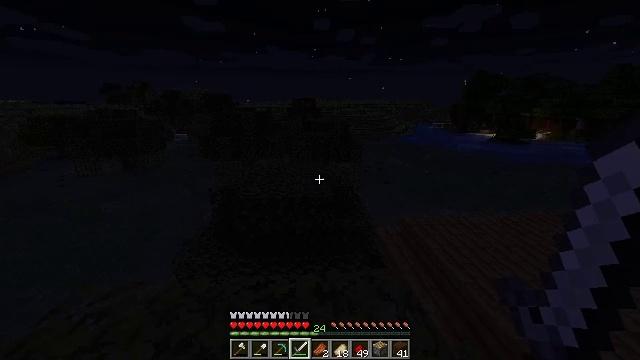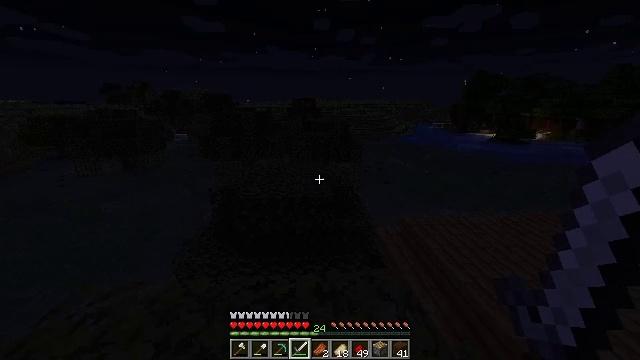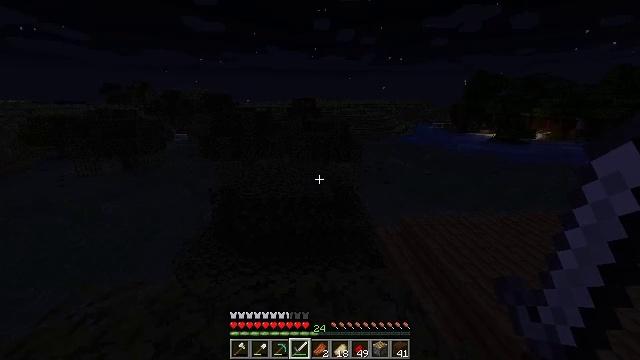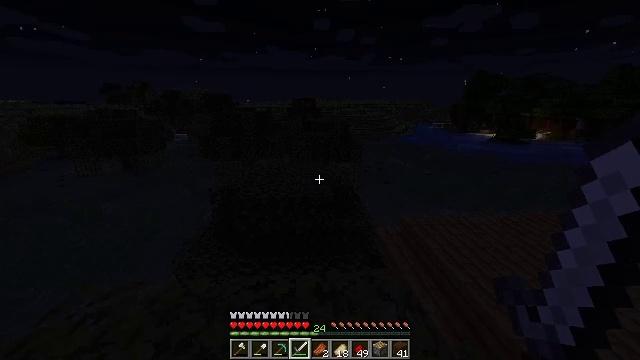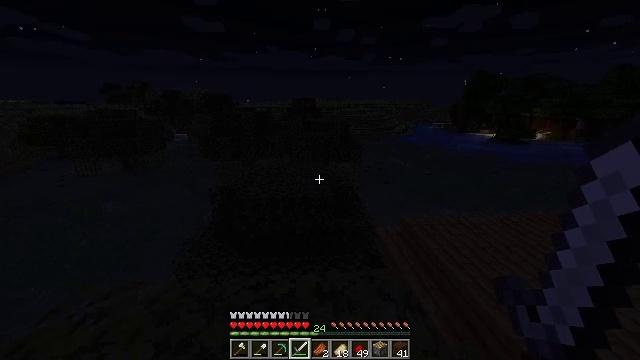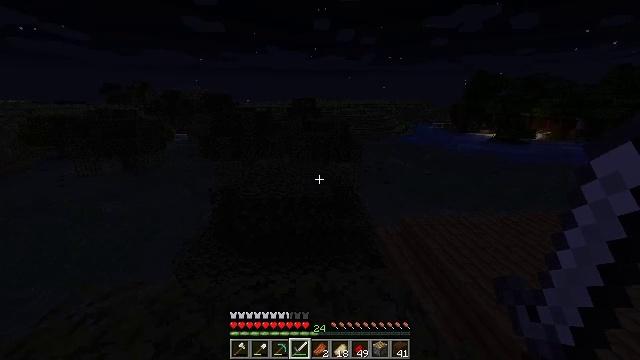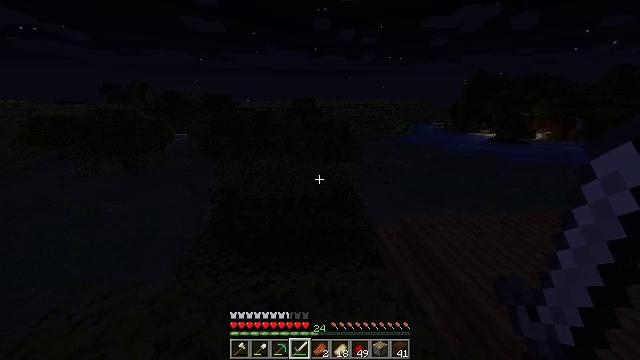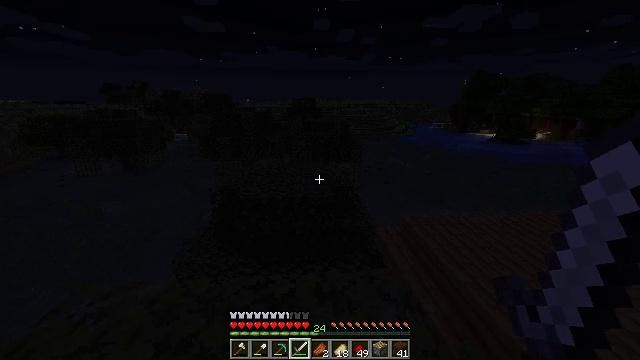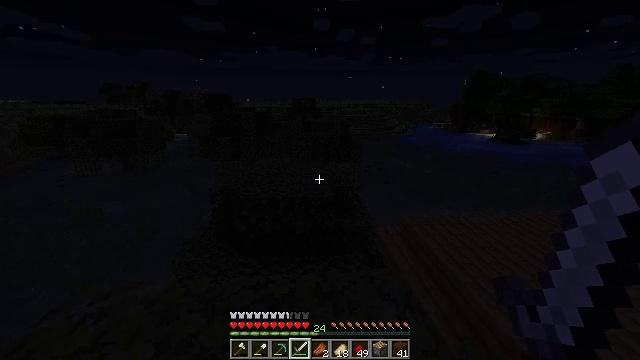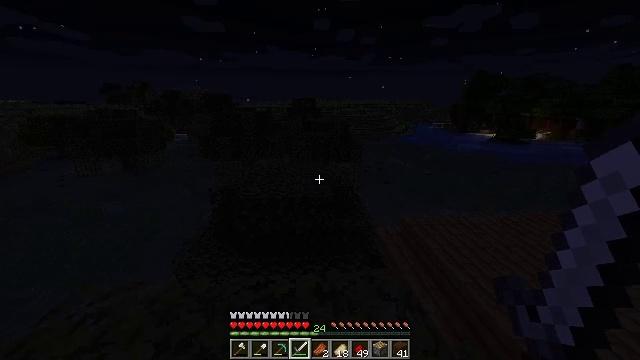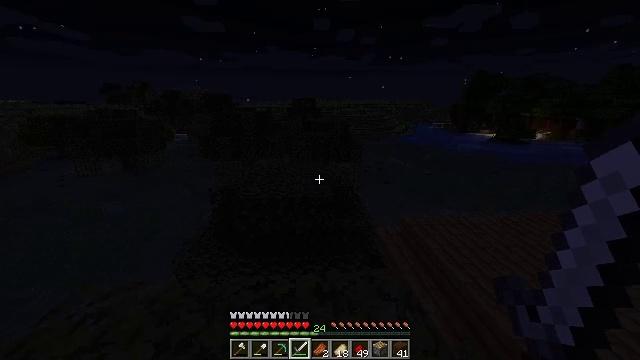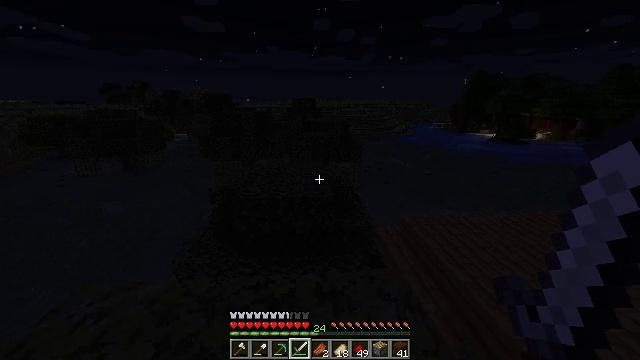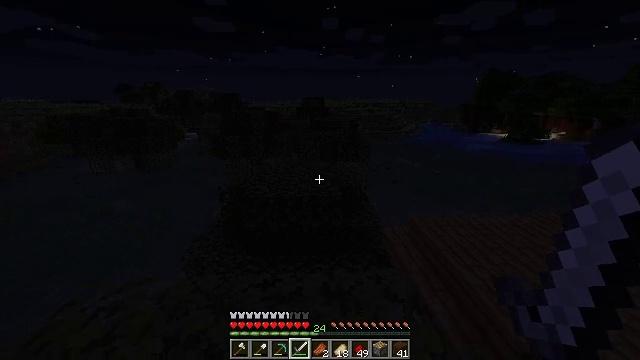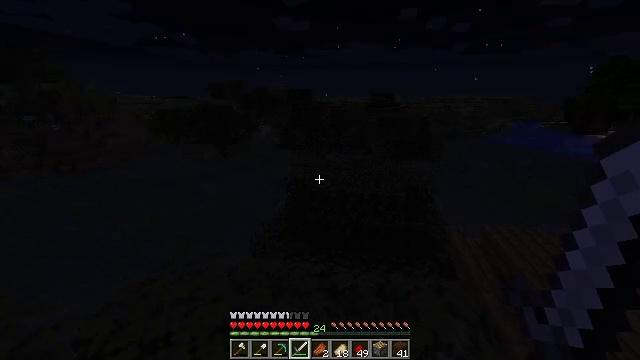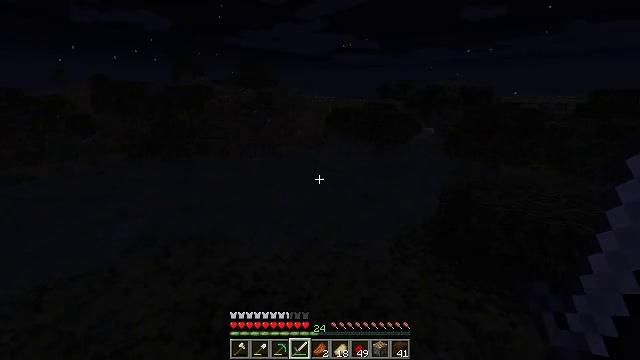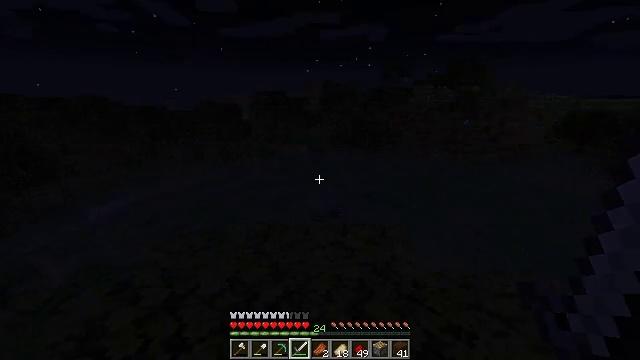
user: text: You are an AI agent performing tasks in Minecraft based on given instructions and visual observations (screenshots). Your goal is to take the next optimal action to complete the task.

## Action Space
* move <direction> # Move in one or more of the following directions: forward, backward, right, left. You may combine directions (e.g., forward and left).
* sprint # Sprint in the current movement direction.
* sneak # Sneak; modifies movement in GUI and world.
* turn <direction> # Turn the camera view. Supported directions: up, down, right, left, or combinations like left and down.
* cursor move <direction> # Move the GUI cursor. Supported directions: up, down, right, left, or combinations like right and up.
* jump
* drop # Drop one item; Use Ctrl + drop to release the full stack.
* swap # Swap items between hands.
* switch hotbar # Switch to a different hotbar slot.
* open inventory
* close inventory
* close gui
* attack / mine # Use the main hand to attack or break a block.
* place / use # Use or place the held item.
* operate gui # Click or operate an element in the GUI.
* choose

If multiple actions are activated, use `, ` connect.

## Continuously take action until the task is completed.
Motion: motion action
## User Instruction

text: Combat the slime.
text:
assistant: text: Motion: no_op
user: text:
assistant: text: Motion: no_op
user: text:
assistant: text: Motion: no_op
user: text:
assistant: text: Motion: no_op
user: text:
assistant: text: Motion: no_op
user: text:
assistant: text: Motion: no_op
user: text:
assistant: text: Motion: no_op
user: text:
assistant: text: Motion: no_op
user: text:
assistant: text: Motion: no_op
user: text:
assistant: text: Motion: no_op
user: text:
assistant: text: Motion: no_op
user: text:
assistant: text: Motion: turn left
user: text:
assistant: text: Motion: turn left
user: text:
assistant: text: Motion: turn left
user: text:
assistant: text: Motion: turn left
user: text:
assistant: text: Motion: turn left
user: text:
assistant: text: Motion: turn left
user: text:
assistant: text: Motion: no_op
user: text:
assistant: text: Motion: no_op
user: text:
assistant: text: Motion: no_op
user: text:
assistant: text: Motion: no_op
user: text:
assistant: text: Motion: turn left
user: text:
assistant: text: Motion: turn left
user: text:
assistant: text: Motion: no_op
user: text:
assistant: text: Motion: no_op
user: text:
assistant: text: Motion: no_op
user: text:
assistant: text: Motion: no_op
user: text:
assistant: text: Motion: no_op
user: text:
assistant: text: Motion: no_op
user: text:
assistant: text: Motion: no_op